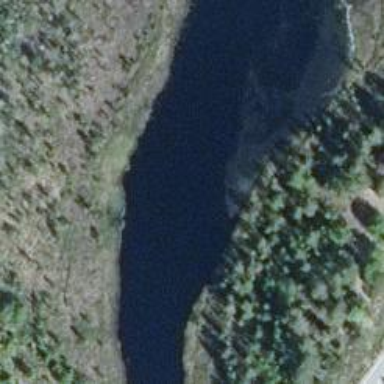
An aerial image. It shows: Pond surrounded by natural water.